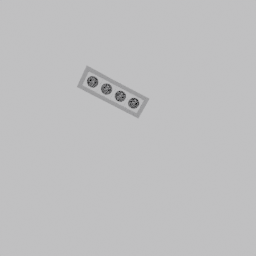
Label: appliances